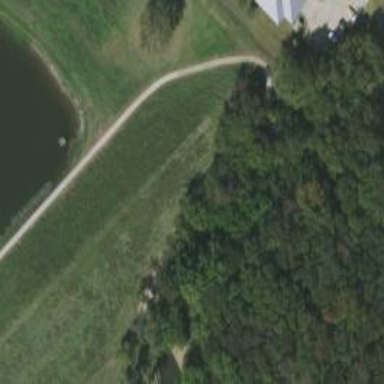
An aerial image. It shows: Golf cartpath that is also road path.